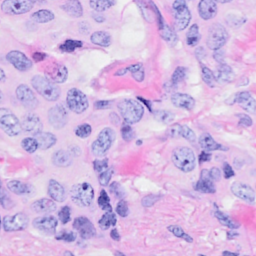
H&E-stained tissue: Breast